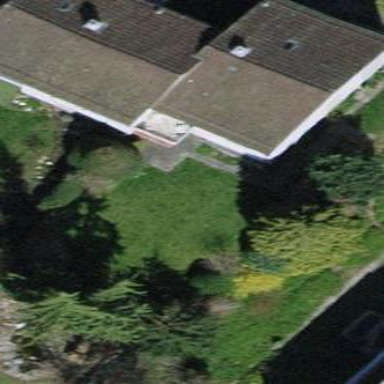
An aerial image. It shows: Semidetached house with tiled roof.